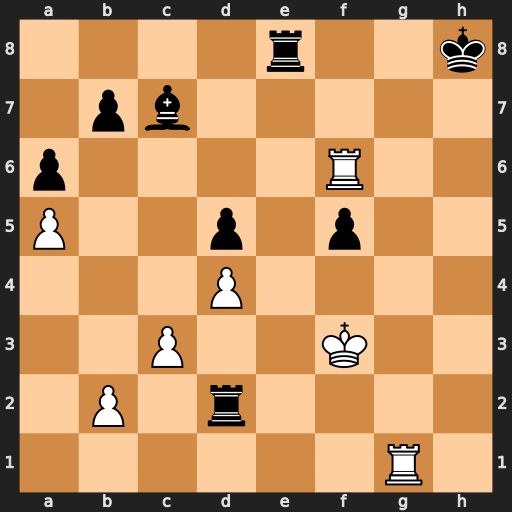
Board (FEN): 4r2k/1pb5/p4R2/P2p1p2/3P4/2P2K2/1P1r4/6R1
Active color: w
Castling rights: -
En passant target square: -
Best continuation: Rh6#